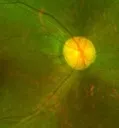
Left. Eyes. Dilated fundus examination disclosed vascular attenuation, optic disc pallor, and retinal pigmentary changes in both eyes.
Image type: ophthalmic_imaging (fundus_photograph)